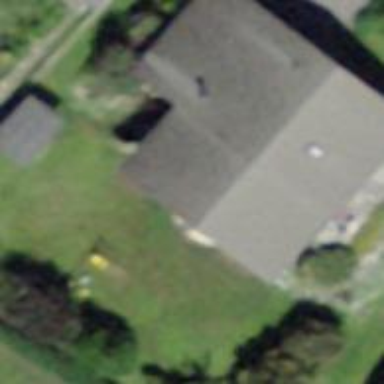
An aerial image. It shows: Simple and straightforward house.